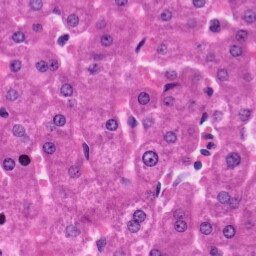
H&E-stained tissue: Liver